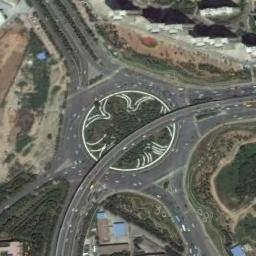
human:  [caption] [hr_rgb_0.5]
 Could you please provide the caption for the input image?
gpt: The roundabout with four exits and entrances has lots of moving cars and an overpass is over the roundabout .

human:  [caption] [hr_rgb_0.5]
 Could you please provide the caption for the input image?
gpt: There are many cars at the roundabout .

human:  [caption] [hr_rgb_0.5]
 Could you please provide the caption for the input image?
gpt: There are many moving and waiting vehicles at the roundabout, And there are some buildings and some trees and a few lawns around the roundabout .

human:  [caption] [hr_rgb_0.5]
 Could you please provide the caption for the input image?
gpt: The roundabout is on the grass next to trees and buildings .

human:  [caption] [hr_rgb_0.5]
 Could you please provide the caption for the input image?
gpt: There are some buildings and green lawns beside the roundabout .